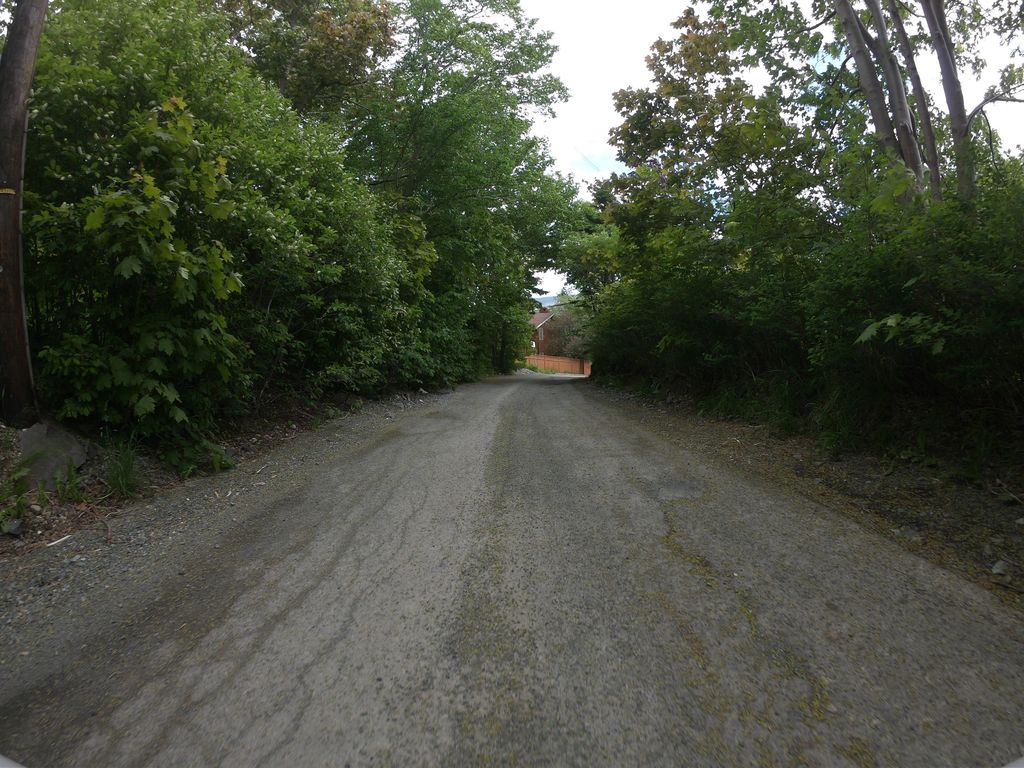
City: st_johns